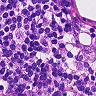
Metastatic tissue present: no